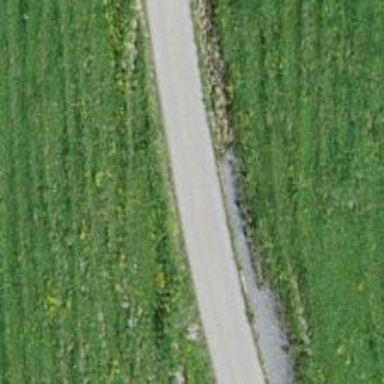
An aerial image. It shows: Unclassified paved road.